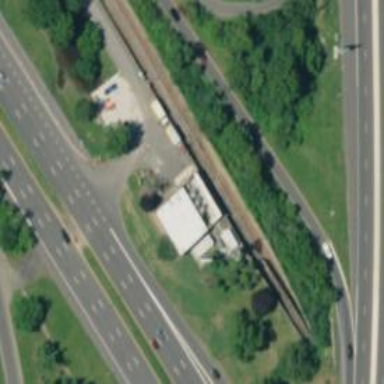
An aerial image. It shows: Substation related to transport.